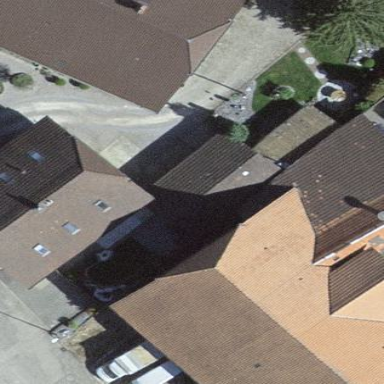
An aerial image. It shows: Garage.